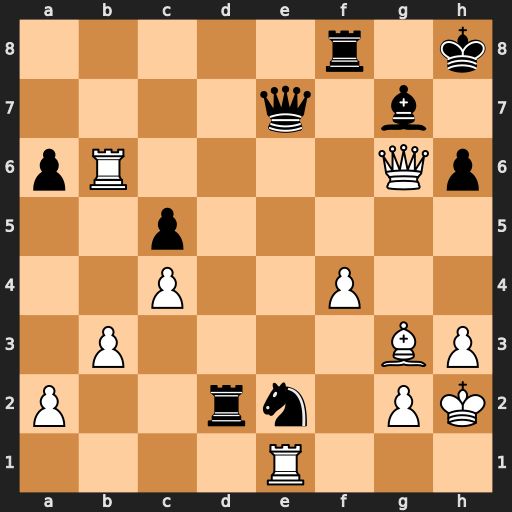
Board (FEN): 5r1k/4q1b1/pR4Qp/2p5/2P2P2/1P4BP/P2rn1PK/4R3
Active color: w
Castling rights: -
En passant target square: -
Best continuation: Re6 Qxe6 Qxe6